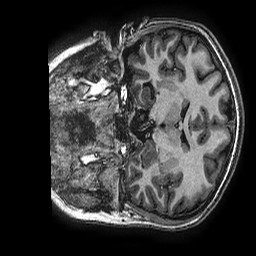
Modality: T1w
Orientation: coronal
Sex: female
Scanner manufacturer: ge
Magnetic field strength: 3 T
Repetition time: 0.00766 s
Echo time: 0.003476 s